Interaction volume radius: 10 \u00c5
Interaction volume height: 30 \u00c5
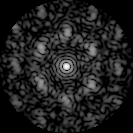
Disorder parameter: 0.6982